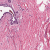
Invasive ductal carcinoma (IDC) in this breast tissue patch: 0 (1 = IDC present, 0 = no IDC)